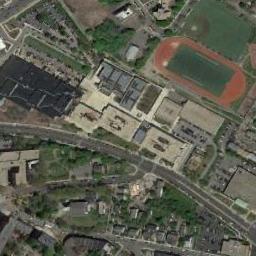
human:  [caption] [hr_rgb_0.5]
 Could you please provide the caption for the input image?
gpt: A track and field is built in the middle of a residential area, Surrounded by a lot of vegetation .

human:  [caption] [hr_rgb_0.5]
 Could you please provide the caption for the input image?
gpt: Many buildings are near the ground track field .

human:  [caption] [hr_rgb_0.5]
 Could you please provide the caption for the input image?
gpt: The ground track field is surrounded by some buildings and a lawn is next to the ground track field .

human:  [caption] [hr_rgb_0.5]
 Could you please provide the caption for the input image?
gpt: There is a track with a red track on the right .

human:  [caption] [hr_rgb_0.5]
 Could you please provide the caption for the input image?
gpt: There are some buildings beside the ground track field with a red track .